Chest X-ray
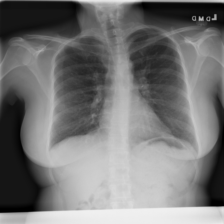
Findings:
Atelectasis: negative
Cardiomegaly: negative
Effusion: negative
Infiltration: negative
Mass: negative
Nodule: negative
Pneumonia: negative
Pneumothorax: negative
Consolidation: negative
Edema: negative
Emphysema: negative
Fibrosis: negative
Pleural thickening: negative
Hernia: negative